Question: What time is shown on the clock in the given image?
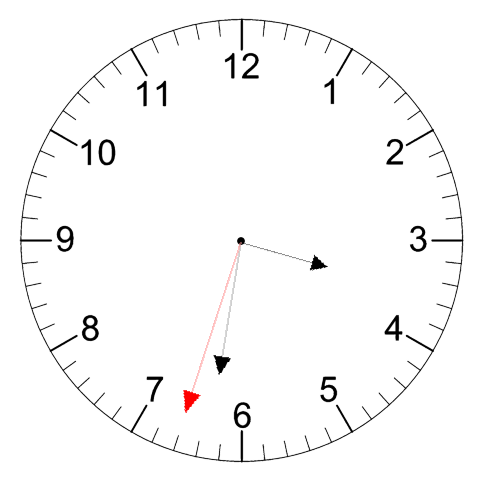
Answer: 03:31:33